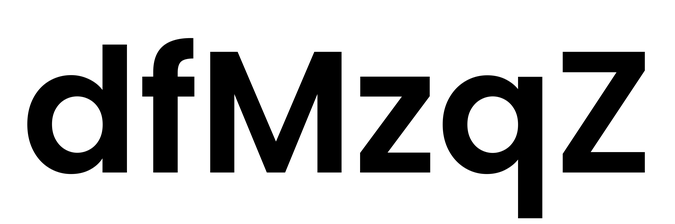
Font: Poppins-SemiBold